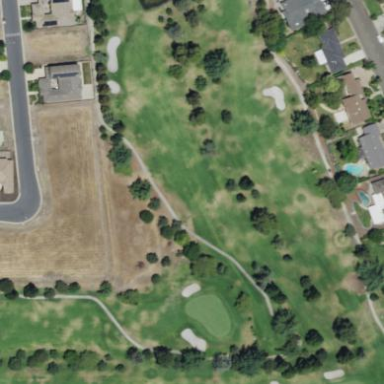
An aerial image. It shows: Golf fairway surrounded by grass.